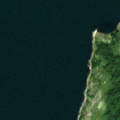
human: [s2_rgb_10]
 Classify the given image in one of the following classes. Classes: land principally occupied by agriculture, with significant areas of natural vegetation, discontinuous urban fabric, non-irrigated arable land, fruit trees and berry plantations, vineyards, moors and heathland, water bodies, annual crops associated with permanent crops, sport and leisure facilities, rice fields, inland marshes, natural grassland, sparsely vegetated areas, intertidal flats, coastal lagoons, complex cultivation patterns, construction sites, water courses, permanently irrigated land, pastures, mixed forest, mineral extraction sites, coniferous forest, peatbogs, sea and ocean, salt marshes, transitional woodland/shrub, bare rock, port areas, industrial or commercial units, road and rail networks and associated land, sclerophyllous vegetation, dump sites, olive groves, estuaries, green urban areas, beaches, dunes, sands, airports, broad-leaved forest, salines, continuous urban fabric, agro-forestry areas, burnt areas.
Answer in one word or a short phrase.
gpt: broad-leaved forest, mixed forest, sea and ocean